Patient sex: M
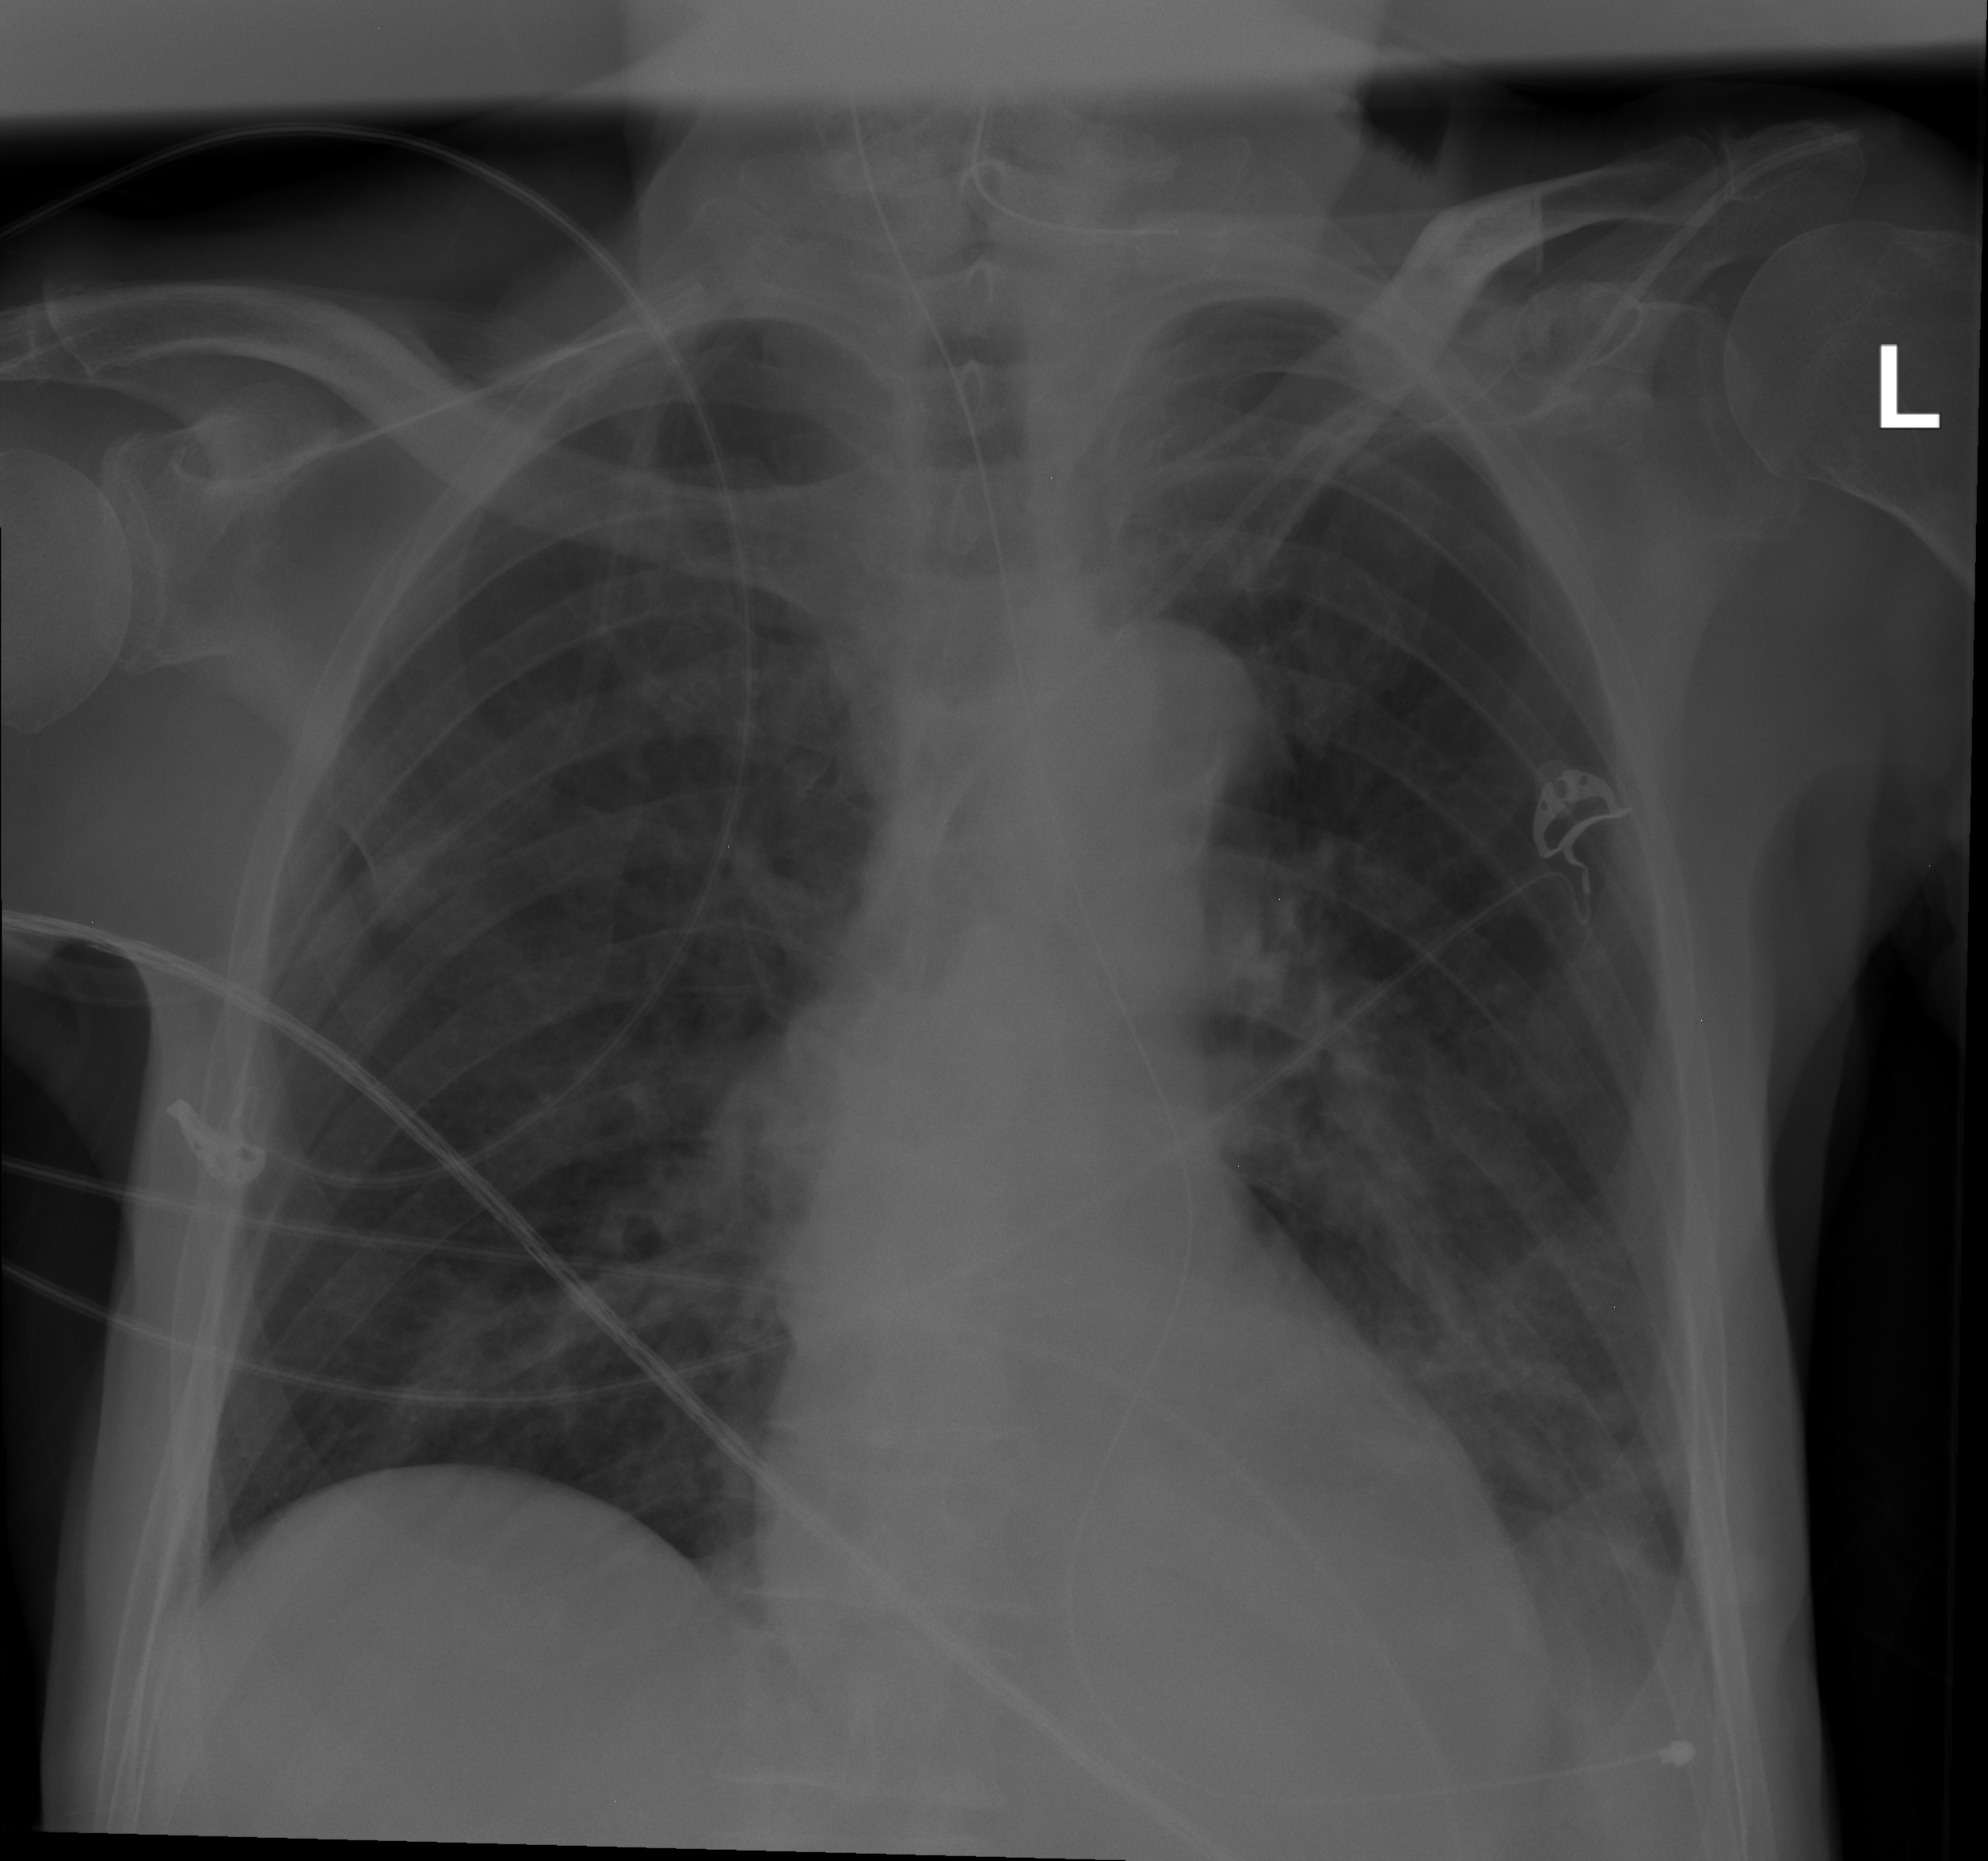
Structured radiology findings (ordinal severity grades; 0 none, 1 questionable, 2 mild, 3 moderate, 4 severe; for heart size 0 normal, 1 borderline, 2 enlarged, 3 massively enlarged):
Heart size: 0
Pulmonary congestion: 0
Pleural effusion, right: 0
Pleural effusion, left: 2
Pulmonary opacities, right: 0
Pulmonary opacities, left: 0
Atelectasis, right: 0
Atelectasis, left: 2